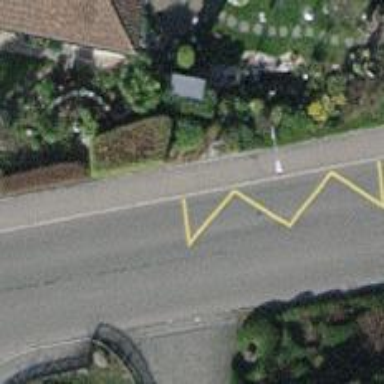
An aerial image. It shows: Bus stop equipped with public transport stop position.